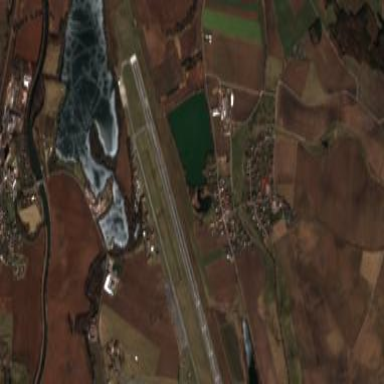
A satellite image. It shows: Concrete runway in the airport area.